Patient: sex M, age 80
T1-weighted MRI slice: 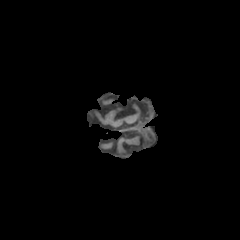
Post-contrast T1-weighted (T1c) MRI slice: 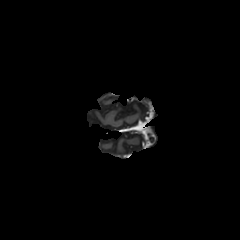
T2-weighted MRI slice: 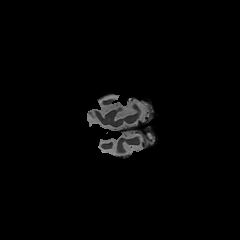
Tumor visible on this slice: no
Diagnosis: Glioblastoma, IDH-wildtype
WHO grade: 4